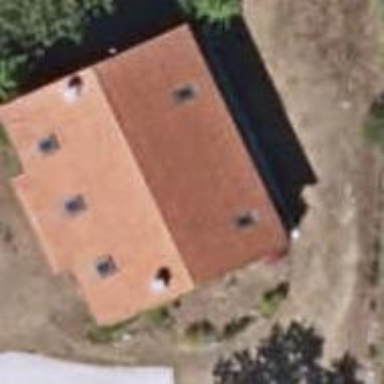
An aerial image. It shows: Simple and straightforward house.